Question: I have on input such a map:
'''
int map_w = 40;
int map_h = 20;
char map[20][40] = {
{'c', 'c', 'c', 'c', 'n', 'n', 'n', 'n', 'n', 'n', 'n', 'n', 'n', 'n', 'c', 'c', 'n', 'n', 'n', 'c', 'c', 'c', 'c', 'c', 'c', 'h', 'h', 'h', 'h', 'h', 'h', 'c', 'c', 'c', 'c', 'c', 'n', 'h', 'n', 'n'},
{'n', 'c', 'c', 'c', 'c', 'c', 'c', 'c', 'c', 'c', 'c', 'c', 'c', 'c', 'c', 'n', 'n', 'c', 'n', 'n', 'c', 'c', 'c', 'c', 'c', 'h', 'h', 'h', 'h', 'h', 'h', 'h', 'h', 'n', 'c', 'n', 'n', 'h', 'h', 'n'},
{'c', 'c', 'c', 'c', 'n', 'c', 'n', 'n', 'c', 'c', 'h', 'n', 'n', 'c', 'n', 'c', 'c', 'c', 'c', 'c', 'c', 'h', 'h', 'h', 'h', 'h', 'h', 'h', 'h', 'h', 'h', 'c', 'c', 'c', 'c', 'c', 'c', 'h', 'h', 'n'},
{'h', 'h', 'h', 'c', 'c', 'c', 'c', 'c', 'c', 'h', 'h', 'n', 'c', 'n', 'n', 'h', 'h', 'h', 'h', 'n', 'c', 'c', 'h', 'h', 'h', 'h', 'h', 'h', 'h', 'h', 'c', 'c', 'c', 'c', 'c', 'c', 'n', 'h', 'h', 'n'},
{'h', 'h', 'h', 'h', 'c', 'c', 'c', 'n', 'c', 'c', 'h', 'c', 'c', 'c', 'c', 'h', 'h', 'h', 'h', 'n', 'c', 'c', 'c', 'h', 'h', 'h', 'h', 'h', 'h', 'h', 'c', 'c', 'c', 'h', 'h', 'h', 'h', 'h', 'h', 'h'},
{'h', 'h', 'h', 'h', 'c', 'c', 'c', 'c', 'c', 'c', 'c', 'c', 'n', 'n', 'n', 'c', 'h', 'h', 'h', 'c', 'c', 'c', 'c', 'h', 'h', 'h', 'h', 'h', 'h', 'h', 'h', 'n', 'c', 'h', 'h', 'n', 'h', 'n', 'h', 'n'},
{'n', 'h', 'c', 'c', 'c', 'c', 'c', 'c', 'c', 'n', 'n', 'c', 'c', 'c', 'c', 'c', 'c', 'c', 'c', 'c', 'c', 'c', 'c', 'c', 'c', 'c', 'h', 'h', 'h', 'h', 'h', 'h', 'n', 'h', 'h', 'n', 'h', 'h', 'h', 'h'},
{'c', 'c', 'n', 'c', 'n', 'c', 'c', 'c', 'c', 'c', 'c', 'c', 'c', 'c', 'c', 'c', 'n', 'c', 'c', 'c', 'c', 'c', 'c', 'c', 'n', 'n', 'h', 'h', 'h', 'p', 'h', 'h', 'h', 'h', 'h', 'h', 'h', 'h', 'h', 'h'},
{'c', 'c', 'n', 'c', 'n', 'c', 'c', 'n', 'n', 'c', 'c', 'c', 'c', 'c', 'c', 'c', 'c', 'n', 'c', 'c', 'c', 'c', 'n', 'c', 'c', 'c', 'h', 'h', 'h', 'h', 'h', 'h', 'h', 'c', 'h', 'h', 'h', 'h', 'n', 'h'},
{'c', 'c', 'c', 'n', 'c', 'c', 'c', 'n', 'c', 'c', 'c', 'c', 'c', 'c', 'c', 'h', 'c', 'c', 'c', 'c', 'c', 'n', 'n', 'c', 'c', 'c', 'h', 'h', 'h', 'h', 'h', 'h', 'h', 'h', 'n', 'h', 'p', 'h', 'h', 'h'},
{'c', 'c', 'c', 'n', 'c', 'c', 'c', 'c', 'c', 'n', 'c', 'c', 'c', 'c', 'h', 'h', 'c', 'n', 'n', 'n', 'c', 'c', 'c', 'd', 'c', 'c', 'h', 'h', 'h', 'h', 'h', 'h', 'h', 'c', 'h', 'h', 'h', 'h', 'h', 'h'},
{'c', 'c', 'n', 'c', 'c', 'n', 'n', 'c', 'c', 'c', 'c', 'h', 'c', 'h', 'h', 'n', 'n', 'c', 'c', 'c', 'c', 'c', 'c', 'c', 'c', 'n', 'h', 'h', 'h', 'h', 'n', 'h', 'n', 'c', 'h', 'h', 'h', 'h', 'h', 'h'},
{'c', 'c', 'n', 'n', 'c', 'n', 'c', 'n', 'c', 'n', 'c', 'h', 'h', 'h', 'h', 'h', 'h', 'h', 'h', 'h', 'h', 'h', 'h', 'h', 'h', 'h', 'h', 'h', 'h', 'h', 'n', 'h', 'n', 'c', 'h', 'h', 'n', 'h', 'n', 'h'},
{'n', 'c', 'c', 'n', 'c', 'n', 'n', 'n', 'c', 'n', 'h', 'h', 'h', 'h', 'h', 'h', 'h', 'h', 'h', 'h', 'h', 'h', 'h', 'h', 'h', 'h', 'h', 'h', 'h', 'h', 'h', 'h', 'n', 'c', 'c', 'n', 'c', 'h', 'h', 'h'},
{'n', 'c', 'n', 'n', 'c', 'n', 'c', 'n', 'c', 'p', 'h', 'h', 'h', 'n', 'h', 'h', 'h', 'h', 'h', 'h', 'h', 'h', 'h', 'h', 'h', 'h', 'h', 'h', 'h', 'h', 'h', 'n', 'c', 'c', 'c', 'n', 'c', 'h', 'h', 'h'},
{'n', 'n', 'c', 'c', 'c', 'c', 'n', 'n', 'c', 'c', 'c', 'c', 'h', 'h', 'c', 'h', 'n', 'c', 'c', 'c', 'c', 'c', 'c', 'c', 'c', 'c', 'c', 'h', 'c', 'c', 'c', 'n', 'n', 'c', 'c', 'n', 'n', 'h', 'h', 'n'},
{'n', 'n', 'n', 'c', 'c', 'n', 'n', 'n', 'c', 'h', 'h', 'c', 'h', 'n', 'c', 'h', 'n', 'n', 'c', 'n', 'n', 'c', 'c', 'c', 'c', 'c', 'c', 'c', 'n', 'c', 'c', 'c', 'n', 'n', 'c', 'c', 'n', 'h', 'h', 'n'},
{'n', 'n', 'n', 'n', 'n', 'n', 'c', 'c', 'c', 'h', 'h', 'h', 'h', 'c', 'c', 'c', 'c', 'c', 'c', 'c', 'c', 'c', 'c', 'c', 'c', 'c', 'c', 'c', 'c', 'c', 'c', 'c', 'n', 'c', 'c', 'c', 'c', 'n', 'n', 'c'},
{'n', 'n', 'c', 'c', 'n', 'c', 'n', 'n', 'h', 'h', 'h', 'h', 'h', 'c', 'c', 'n', 'c', 'h', 'h', 'h', 'h', 'h', 'h', 'c', 'n', 'n', 'n', 'c', 'n', 'n', 'n', 'c', 'n', 'n', 'n', 'c', 'n', 'n', 'c', 'n'},
{'c', 'c', 'c', 'c', 'n', 'c', 'c', 'c', 'c', 'c', 'c', 'c', 'c', 'c', 'c', 'n', 'n', 'c', 'n', 'c', 'c', 'c', 'c', 'c', 'c', 'n', 'n', 'n', 'c', 'n', 'n', 'c', 'n', 'c', 'c', 'n', 'n', 'n', 'n', 'n'}
};
'''
here's the image of the map that how it looks like:

the chars in array correspond with each square, that means, gray is h and this is a stone this way i cant go. brown is normal path(c) which length is 1 green is forest(n) which length is 2
then there's d as dragon and p as princesses, i have to first find the shortest way to dragon and then to princesses and return the the exact shortest path..
So my question no.1 is, is there some way to put this input to some modified Dijkstra, or Bellman-Ford, or some different algorithm? Or i have to first make for every square a connection, that from square 1,2 i can go to 1,1 and the length is 2, and to 2,2 and length is 2, or i can simply somehow run the algorithms through the double array??
question no.2 Which algorithm do you suggest to use? I thought of Bellman Ford, although i have no negative squares, i need to return the exact path and this is very easy thanks to array pi, which is maintained in Bellman Ford, but I'm opened for any suggestions, as I'm just getting into theory of graphs.
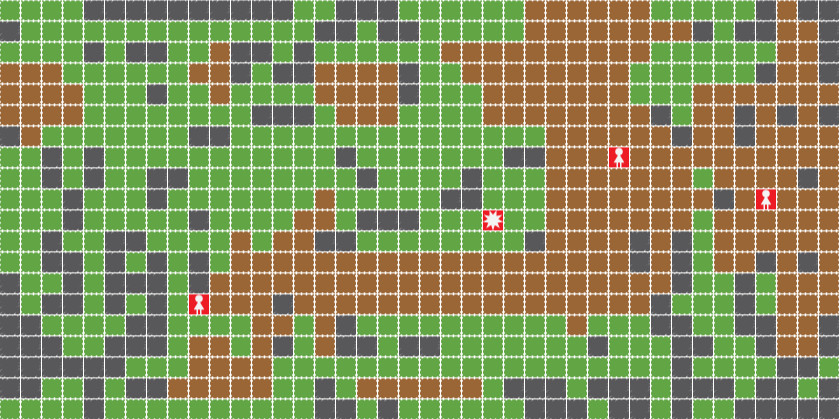
Answer: Well, both Bellman-Ford and Dijkstra algorithm are overkill in here, since the edges all have a weight of 1.
Note that you can create an auxilary vertex for the cases of weight=2, so instead having edges of weights 1,2 - you will have more vertices and edges, but all of wight 1, basically this is done by replacing edges in the form '(u,v,2)' to: '(u,u',1)' and '(u',v,1)' - for every edge with weight 2.
Note that at worst case it will give you '4|V|' vertices and '4|E|' edges, so it does not change the time complexity when it comes to big O notation.
In such graphs (unweighted/all edges weights the same), is solving the problem efficiently and is much simpler to program than both BF and Dijkstra's algorithms.
An alternative is <URL>, which is usually faster than a normal BFS for large scales.
---
PS, note that you can create the graph 'on the fly', by creating a 'next:V->(2^V x R)' function, that for a given vertex 'v', the result of 'next(v)' will be all its connections and weights. By doing so, you actually create the parts of the graph you need dynamically, and not during some pre-processing,
Let's assume you have the following, and assuming the cost of 2 is if you move a forest (and not from a forest).
'''
a b
____
1: c h
2: n c
'''
In here, you have the edges (in the original graph):
'''
((1,a),(2,a),2), ((2,a),(1,a),1), ((2,a),(2,b),1), ((2,b),(2,a),2)
'''
By applying the modification I suggested you get: 6 edges instead of 4, and the idea is you get the edges '((1,a),(1_2,a_a),1) ((1_2,a_a),(2,a),1)' instead of '((1,a),(2,a),2)', and similarly for '((2,b),(2,a),2)'.
Now, in here, your 'next()' function will be:
'''
next(1,a) = [((1_2,a_a),1)]
next(1_2,a_a) = [(2,a),1)] //dummy nodes also need an output...
next(2,a) = [((1,a),1), ((2_2,a_b),1] //two nodes in here, because you can move to 2 nodes.
next(2_2,a_b) = [((2,b),1)]
next(2,b) = [((2,a),1)]
'''
---
Note, since the problem seems to be of small scale, and by your own words, you are a beginner - I think applying BFS will be the best solution for your problem. Once you are done with it, you will be able to improve to a more efficient algorithm - but IMO, you should start with the simplest one, which is BFS.